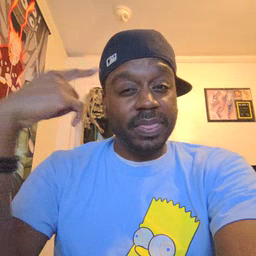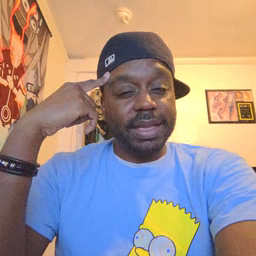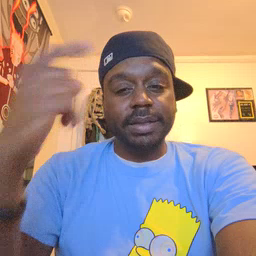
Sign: think